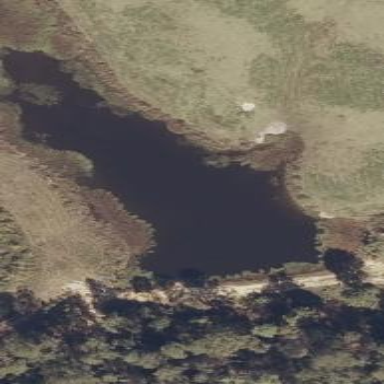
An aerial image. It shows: Pond surrounded by natural water.